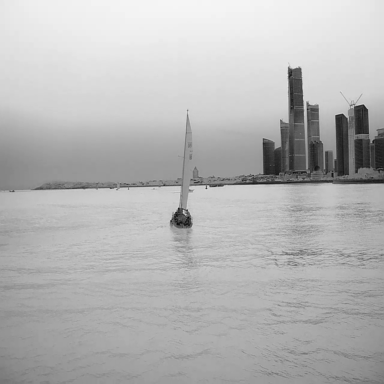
There is a container_ship in the infrared image.